【题型】选择题　【知识点】立体几何　【难度】easy
已知三棱锥$S-ABC$的所有顶点都在球$O$的球面上，$SA\perp$平面$ABC$，且$AB\perp AC$，$SA=BC=2$，$AB=1$，则球$O$的体积为（\quad）
\vspace{1em}
\noindent A. $\dfrac{16\sqrt{2}\pi}{3}$\qquad\qquad B. $\dfrac{8\sqrt{2}\pi}{3}$\qquad\qquad C. $4\sqrt{2}\pi$\qquad\qquad D. $\dfrac{4\sqrt{2}\pi}{3}$
【解答】
\noindent 【答案】B\\
\noindent 【分析】根据题意，把三棱锥$S-ABC$可补成一个长方体，设三棱锥$S-ABC$的外接球的半径为$R$，利用长方体的对角线长等于外接球的直径，求得$R=\sqrt{2}$，结合球的体积公式，即可求解.\\
\noindent 【详解】在三棱锥$S-ABC$中，因为$SA\perp$平面$ABC$，且$AB\perp AC$，$SA=BC=2$，$AB=1$，\\
\noindent 则三棱锥$S-ABC$可补成如图所示的一个长方体，\\
\noindent 其中三棱锥$S-ABC$的外接球与该长方体的外接球为同一个球，\\
\noindent 在直角$\triangle ABC$中，可得$AC=\sqrt{BC^2-AB^2}=\sqrt{3}$，\\
\noindent 设三棱锥$S-ABC$的外接球的半径为$R$，\\
\noindent 可得$2R=\sqrt{SA^2+AB^2+AC^2}=\sqrt{2^2+1^2+(\sqrt{3})^2}=2\sqrt{2}$，所以$R=\sqrt{2}$，\\
\noindent 则球$O$的体积为$V=\dfrac{4}{3}\pi R^3=\dfrac{4}{3}\pi\times(\sqrt{2})^3=\dfrac{8\sqrt{2}\pi}{3}$.\\
\noindent 故选：B.

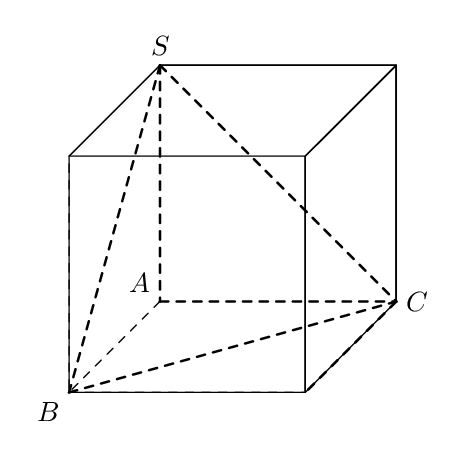